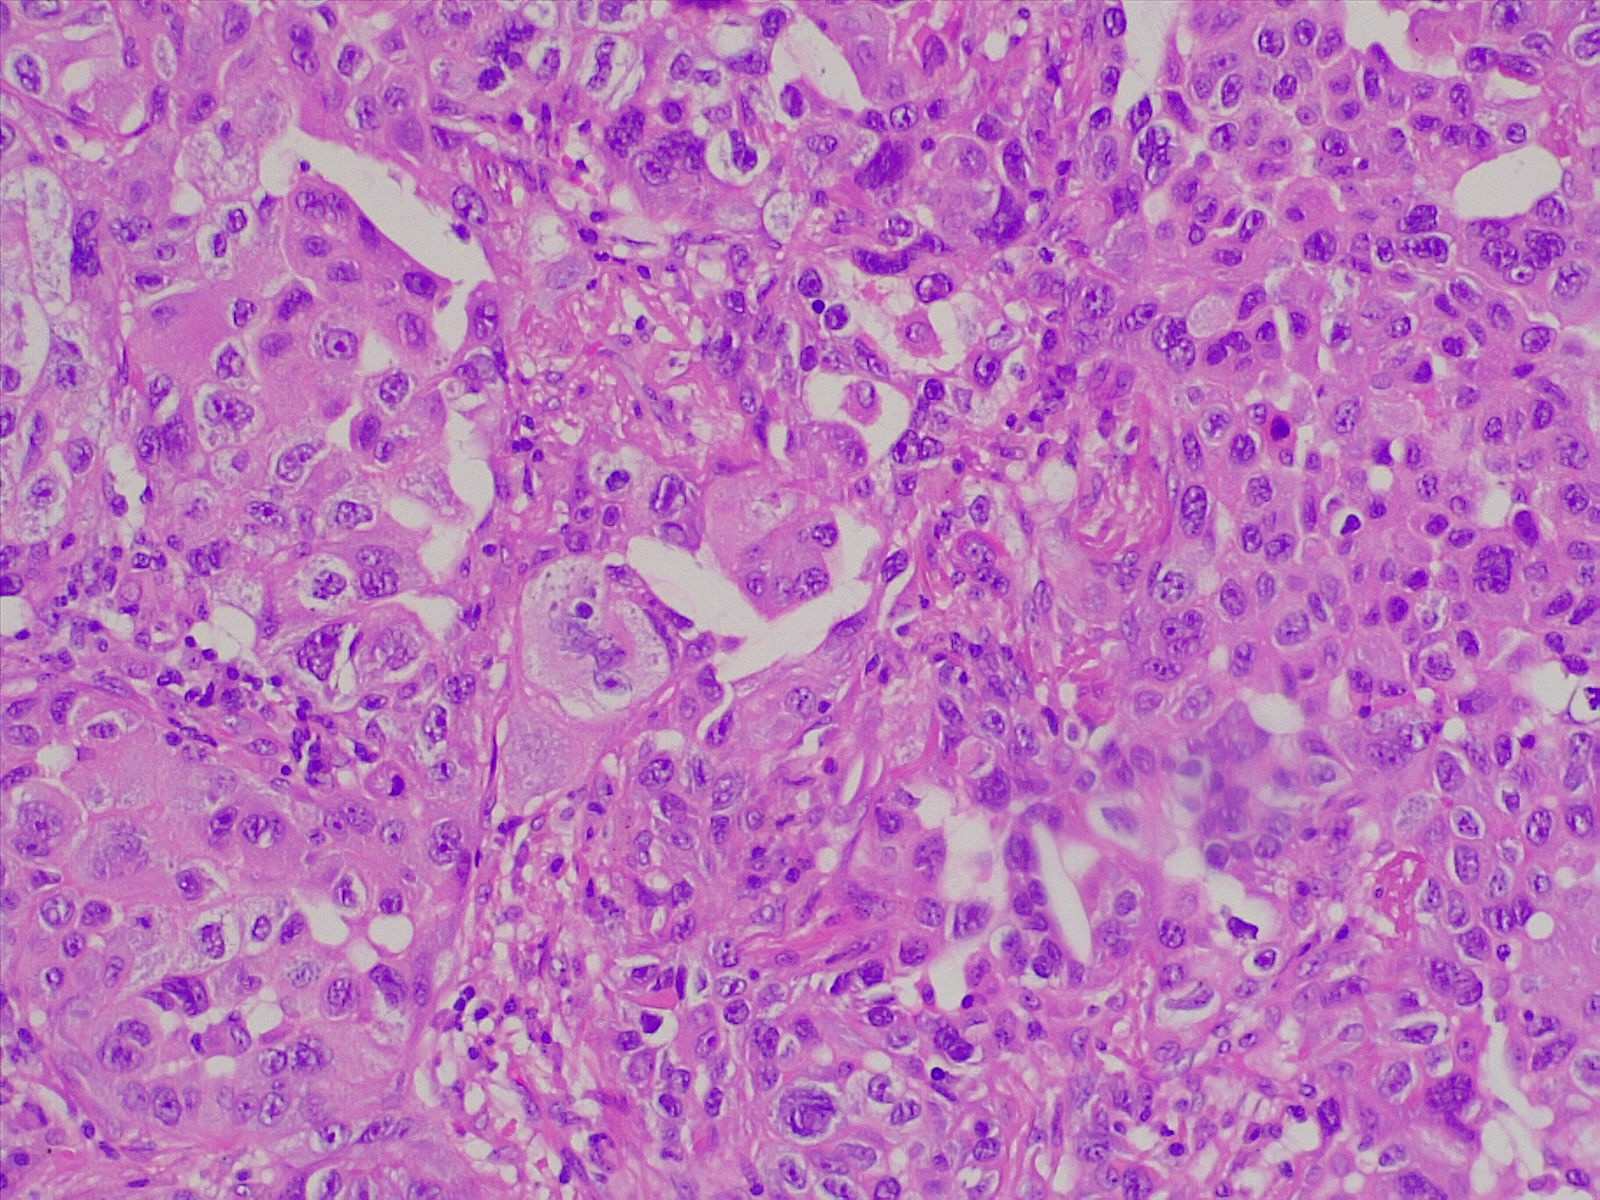
Label: lung adenocarcinoma, poorly differentiated